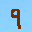
Label: 9